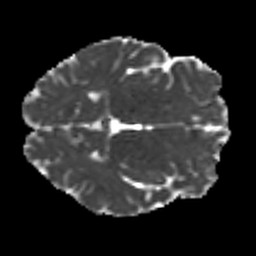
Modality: MD
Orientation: axial
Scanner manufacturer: siemens
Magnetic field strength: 3 T
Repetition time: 9.6 s
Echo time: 0.077 s